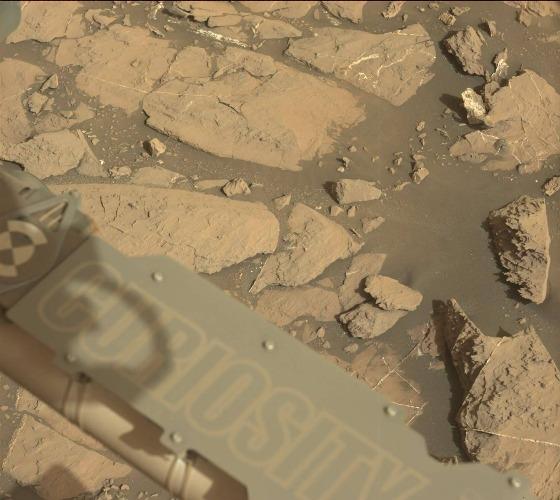
Terrain classes present: Background, Bedrock, Gravel / Sand / Soil, Rock, Shadow